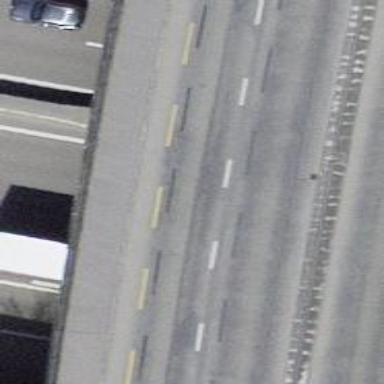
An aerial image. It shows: Secondary road bridge with asphalt surface and designated cycle lane.